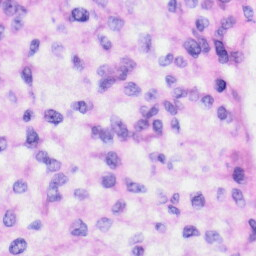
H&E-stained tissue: Liver